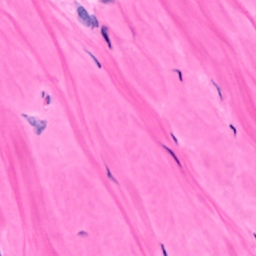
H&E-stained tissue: Breast